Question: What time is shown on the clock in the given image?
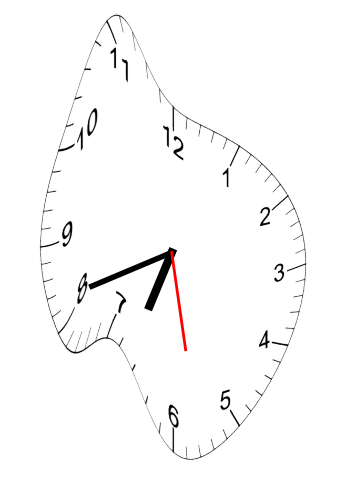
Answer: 06:41:28